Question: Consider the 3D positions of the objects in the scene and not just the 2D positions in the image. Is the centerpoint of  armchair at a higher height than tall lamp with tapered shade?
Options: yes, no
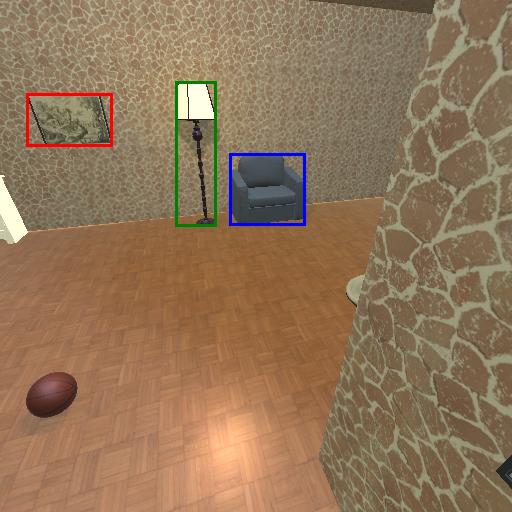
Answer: yes